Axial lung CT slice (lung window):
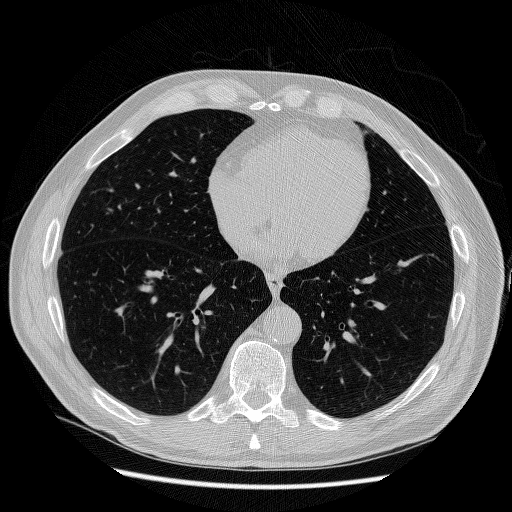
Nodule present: no